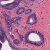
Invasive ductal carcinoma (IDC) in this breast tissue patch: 0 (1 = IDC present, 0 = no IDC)